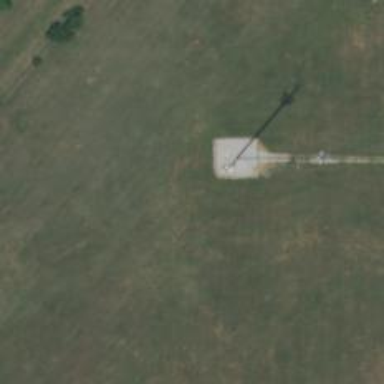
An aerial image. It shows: Communication mast tower.